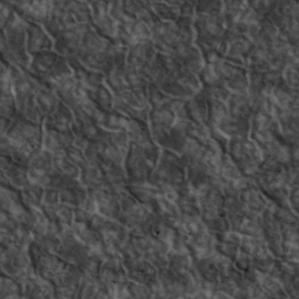
Label: non_frost